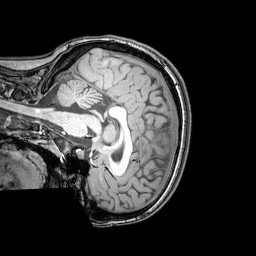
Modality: T1w
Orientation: sagittal
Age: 22
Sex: female
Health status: healthy
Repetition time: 0.081 s
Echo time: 0.037 s